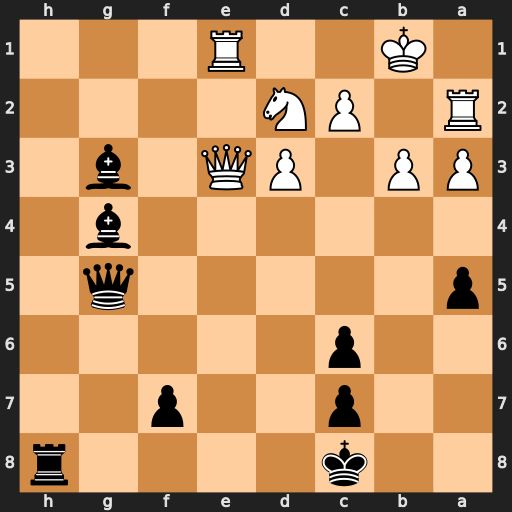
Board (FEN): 2k4r/2p2p2/2p5/p5q1/6b1/PP1PQ1b1/R1PN4/1K2R3
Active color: b
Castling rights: -
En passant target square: -
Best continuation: Bf4 Qa7 Bxd2 Qa8+ Kd7 Qxh8 Bxe1 Qd4+ Kc8